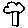
Label: tree